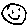
Label: smiley face